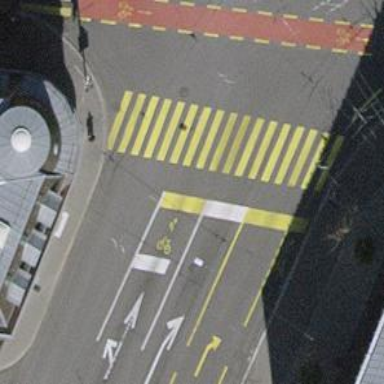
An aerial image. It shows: Zebra crossing on the road.